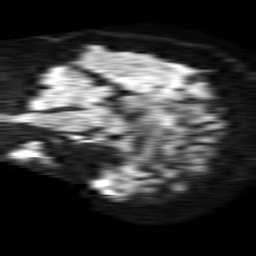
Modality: TRACE
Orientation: sagittal
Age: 34
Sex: female
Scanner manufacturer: philips
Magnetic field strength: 1.5 T
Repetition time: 4.6 s
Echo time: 0.09059 s